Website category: university
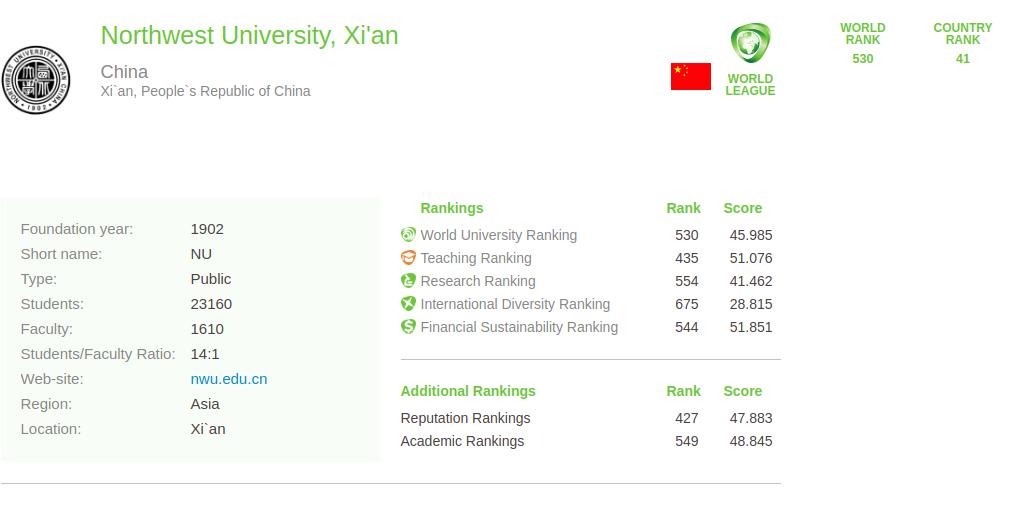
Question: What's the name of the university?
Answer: Northwest University, Xi'an

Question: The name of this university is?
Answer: Northwest University, Xi'an

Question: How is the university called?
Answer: Northwest University, Xi'an

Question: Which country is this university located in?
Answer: China

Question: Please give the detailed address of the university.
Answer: Xi`an, People`s Republic of China

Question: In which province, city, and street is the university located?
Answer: Xi`an, People`s Republic of China

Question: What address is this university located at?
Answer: Xi`an, People`s Republic of China

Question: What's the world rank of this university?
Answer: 530

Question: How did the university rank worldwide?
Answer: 530

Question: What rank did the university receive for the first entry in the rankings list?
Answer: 530

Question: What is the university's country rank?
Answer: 41

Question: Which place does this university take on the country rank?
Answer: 41

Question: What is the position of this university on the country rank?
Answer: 41

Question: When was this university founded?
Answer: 1902

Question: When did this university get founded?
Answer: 1902

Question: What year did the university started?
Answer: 1902

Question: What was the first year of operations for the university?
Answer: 1902

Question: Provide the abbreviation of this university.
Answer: NU

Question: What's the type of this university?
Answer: Public

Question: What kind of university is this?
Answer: Public

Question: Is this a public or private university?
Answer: Public

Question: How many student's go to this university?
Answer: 23160

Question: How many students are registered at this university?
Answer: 23160

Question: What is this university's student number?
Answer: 23160

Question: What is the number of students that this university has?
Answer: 23160

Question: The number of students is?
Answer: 23160

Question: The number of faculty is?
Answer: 1610

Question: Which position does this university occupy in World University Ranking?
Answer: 530

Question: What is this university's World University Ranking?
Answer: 530

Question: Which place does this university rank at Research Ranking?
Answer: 554

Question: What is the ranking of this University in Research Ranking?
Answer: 554

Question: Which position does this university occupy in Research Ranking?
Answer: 554

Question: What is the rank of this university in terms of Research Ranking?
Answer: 554

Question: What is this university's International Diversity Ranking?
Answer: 675

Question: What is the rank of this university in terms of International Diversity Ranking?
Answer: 675

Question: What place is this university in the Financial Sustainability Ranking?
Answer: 544

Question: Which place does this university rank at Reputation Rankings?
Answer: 427

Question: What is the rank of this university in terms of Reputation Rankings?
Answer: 427

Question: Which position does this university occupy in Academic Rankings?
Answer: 549

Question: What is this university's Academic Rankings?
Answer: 549

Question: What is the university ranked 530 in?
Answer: World University Ranking

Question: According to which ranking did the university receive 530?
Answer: World University Ranking

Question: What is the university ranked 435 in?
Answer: Teaching Ranking

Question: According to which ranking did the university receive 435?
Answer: Teaching Ranking

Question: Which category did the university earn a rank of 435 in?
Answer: Teaching Ranking

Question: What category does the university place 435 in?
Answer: Teaching Ranking

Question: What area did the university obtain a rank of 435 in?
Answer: Teaching Ranking

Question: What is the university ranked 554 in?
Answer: Research Ranking

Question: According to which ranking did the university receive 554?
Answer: Research Ranking

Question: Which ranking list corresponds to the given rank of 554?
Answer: Research Ranking

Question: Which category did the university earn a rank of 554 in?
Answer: Research Ranking

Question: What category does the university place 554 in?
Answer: Research Ranking

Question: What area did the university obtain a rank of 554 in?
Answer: Research Ranking

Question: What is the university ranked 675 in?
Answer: International Diversity Ranking

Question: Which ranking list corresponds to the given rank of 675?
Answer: International Diversity Ranking

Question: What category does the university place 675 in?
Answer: International Diversity Ranking

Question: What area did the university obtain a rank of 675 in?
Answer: International Diversity Ranking

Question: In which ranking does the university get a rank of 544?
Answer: Financial Sustainability Ranking

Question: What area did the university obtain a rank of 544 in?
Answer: Financial Sustainability Ranking

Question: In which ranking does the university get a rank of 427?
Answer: Reputation Rankings

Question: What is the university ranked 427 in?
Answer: Reputation Rankings

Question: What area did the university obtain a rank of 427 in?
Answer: Reputation Rankings

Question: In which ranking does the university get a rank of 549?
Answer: Academic Rankings

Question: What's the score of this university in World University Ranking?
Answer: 45.985